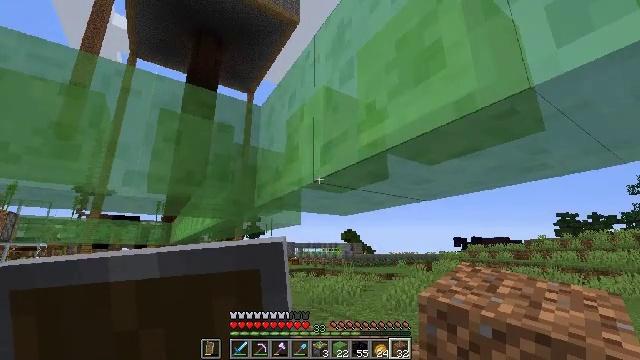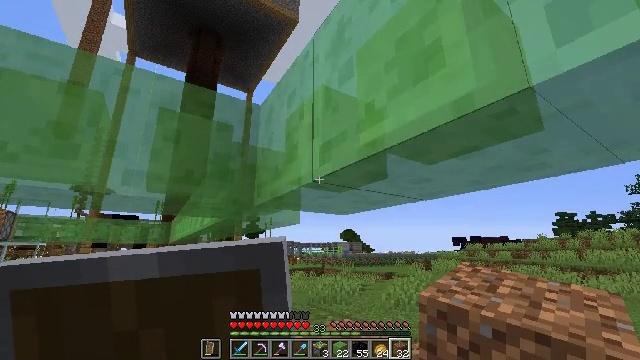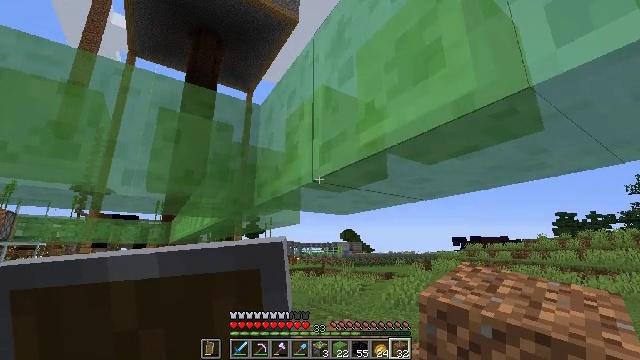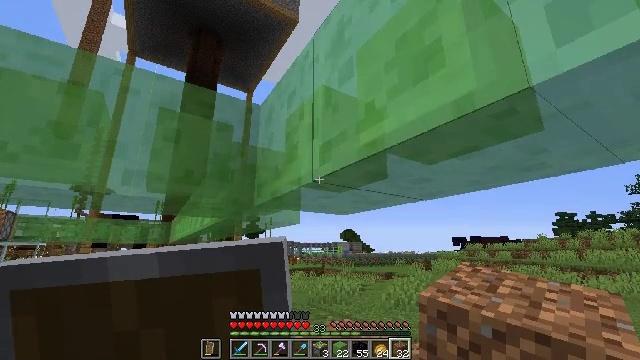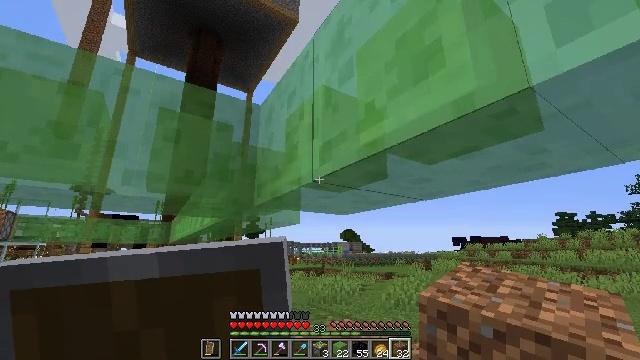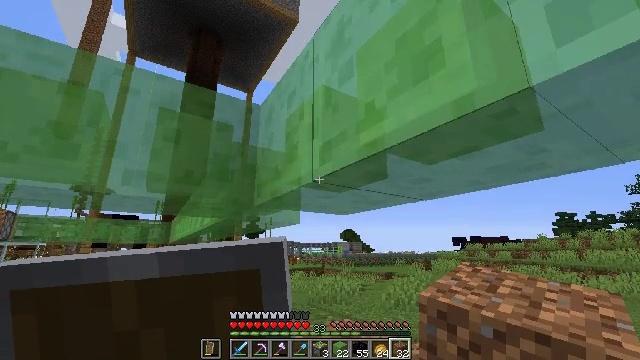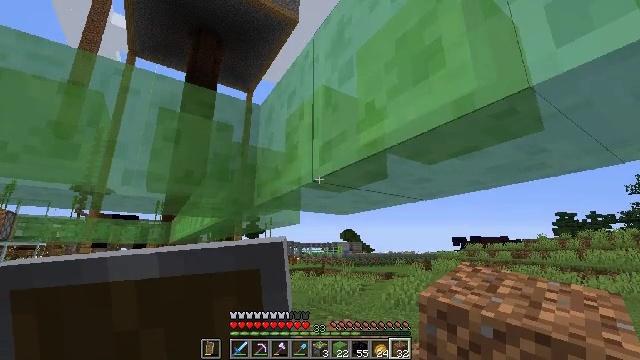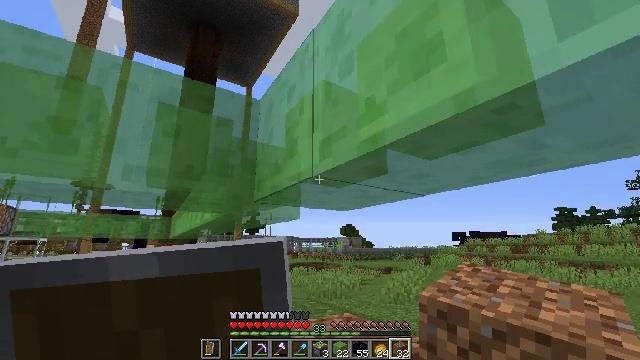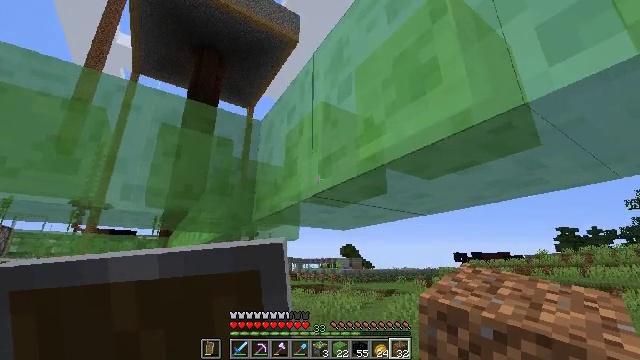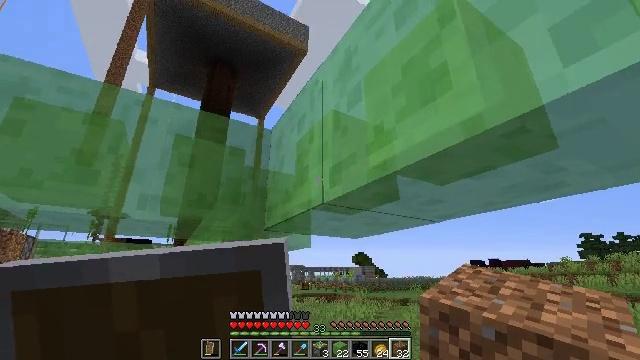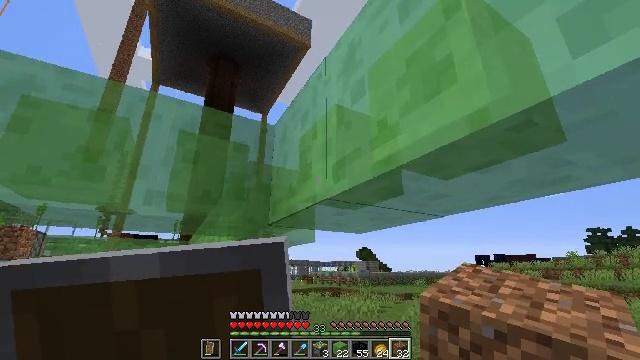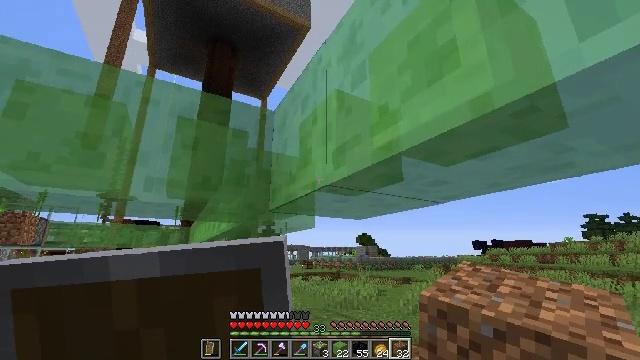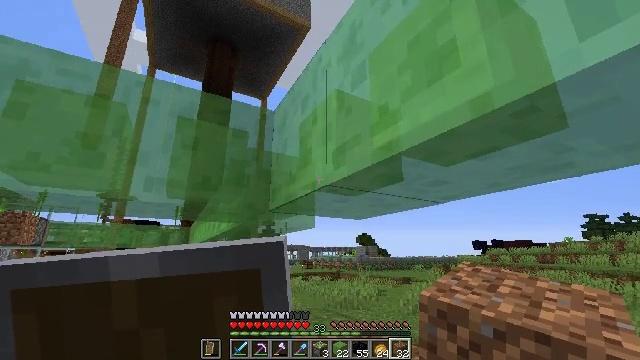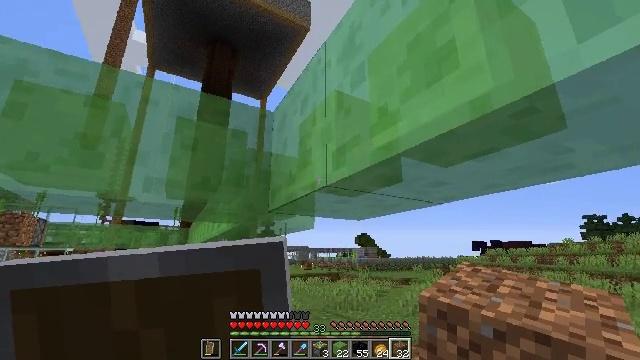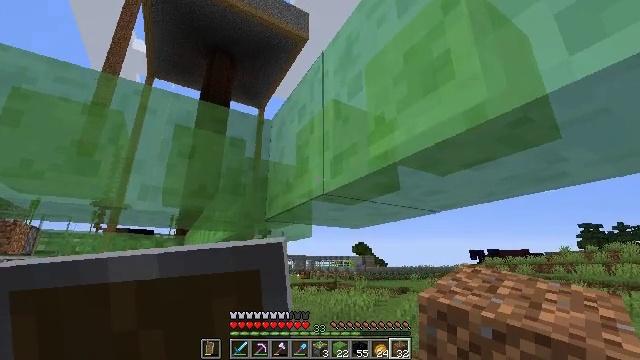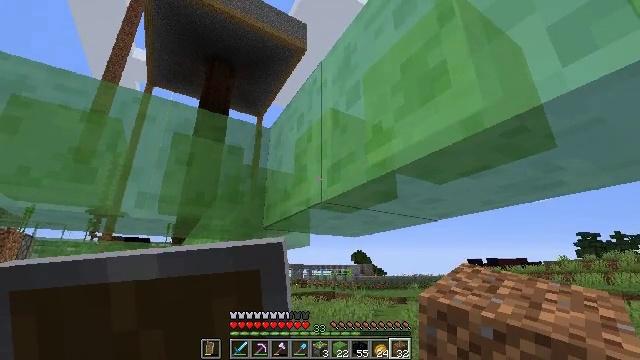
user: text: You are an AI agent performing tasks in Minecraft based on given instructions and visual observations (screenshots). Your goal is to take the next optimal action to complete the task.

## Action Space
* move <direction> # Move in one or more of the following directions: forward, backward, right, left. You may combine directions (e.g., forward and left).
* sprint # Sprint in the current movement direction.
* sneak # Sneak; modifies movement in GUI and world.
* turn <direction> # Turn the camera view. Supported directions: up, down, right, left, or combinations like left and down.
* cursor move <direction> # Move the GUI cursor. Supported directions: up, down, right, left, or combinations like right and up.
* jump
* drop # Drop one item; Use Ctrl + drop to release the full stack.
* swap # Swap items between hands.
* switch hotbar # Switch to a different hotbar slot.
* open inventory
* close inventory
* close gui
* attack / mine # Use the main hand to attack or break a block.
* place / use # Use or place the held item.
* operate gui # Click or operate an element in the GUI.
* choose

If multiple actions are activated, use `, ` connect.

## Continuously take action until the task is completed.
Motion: motion action
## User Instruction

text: Break the slime block to collect it.
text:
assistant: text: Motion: no_op
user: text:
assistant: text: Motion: no_op
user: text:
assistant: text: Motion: no_op
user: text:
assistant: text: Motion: no_op
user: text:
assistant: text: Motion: no_op
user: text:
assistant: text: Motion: no_op
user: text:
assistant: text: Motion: turn down
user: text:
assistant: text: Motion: turn up
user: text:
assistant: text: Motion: turn left and up
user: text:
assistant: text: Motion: turn down
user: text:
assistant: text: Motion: turn down
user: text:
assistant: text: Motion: no_op
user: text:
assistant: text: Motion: no_op
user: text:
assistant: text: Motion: turn up
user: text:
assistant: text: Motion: turn up
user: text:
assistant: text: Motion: turn right and up
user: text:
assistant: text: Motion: turn right and up
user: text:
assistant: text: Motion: turn right and up
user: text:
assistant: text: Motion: no_op
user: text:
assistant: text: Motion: no_op
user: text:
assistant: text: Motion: no_op
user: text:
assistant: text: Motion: no_op
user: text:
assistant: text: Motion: no_op
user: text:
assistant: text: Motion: no_op
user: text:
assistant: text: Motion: no_op
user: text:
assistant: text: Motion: no_op
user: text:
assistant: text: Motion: no_op
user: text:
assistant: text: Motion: no_op
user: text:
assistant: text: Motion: no_op
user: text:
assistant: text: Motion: no_op